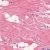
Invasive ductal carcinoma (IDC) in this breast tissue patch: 0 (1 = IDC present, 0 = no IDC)